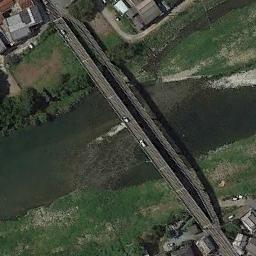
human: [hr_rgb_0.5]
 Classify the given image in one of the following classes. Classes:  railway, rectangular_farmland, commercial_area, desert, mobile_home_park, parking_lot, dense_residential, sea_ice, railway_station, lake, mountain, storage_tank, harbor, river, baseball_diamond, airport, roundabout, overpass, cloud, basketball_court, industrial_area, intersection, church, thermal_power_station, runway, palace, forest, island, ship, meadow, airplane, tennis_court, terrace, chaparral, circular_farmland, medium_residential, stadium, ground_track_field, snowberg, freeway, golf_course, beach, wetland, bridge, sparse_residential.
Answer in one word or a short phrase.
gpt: bridge